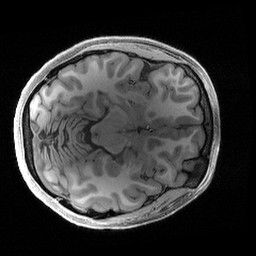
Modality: T1w
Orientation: axial
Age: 23
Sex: female
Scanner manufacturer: siemens
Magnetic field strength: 3 T
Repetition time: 2.4 s
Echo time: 0.00215 s